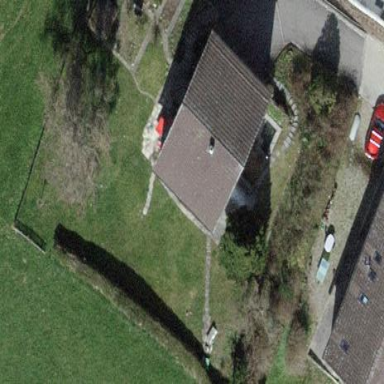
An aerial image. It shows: Gabled roofed house.